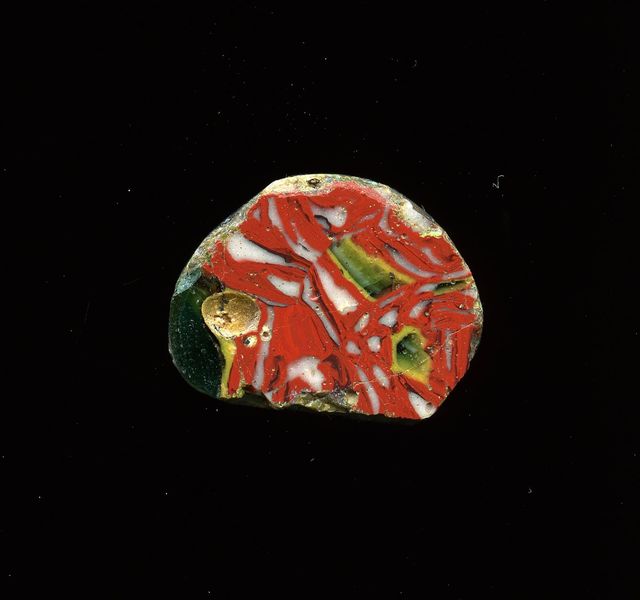
Titel: Mosaikglasfragment
Standort: Hamburg
Institution: Museum für Kunst und Gewerbe Hamburg
Schlagwörter: glas, antike, geschnitten, mosaik, wandschmuck, kaiserzeit, gepresst, bodenbeläge, frühe kaiserzeit, prinzipat, römische, mittlere, späte